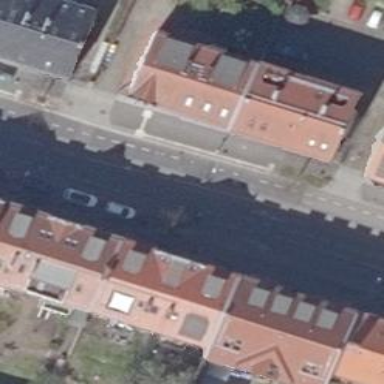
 there is street-side parking available."